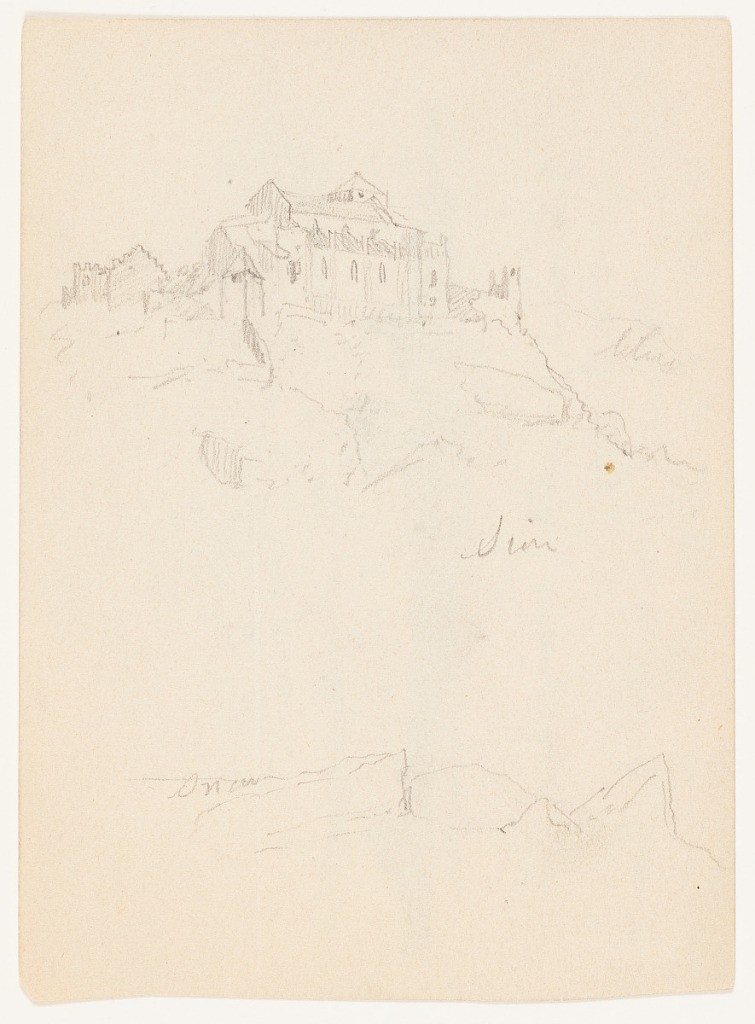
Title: Valère Basilica, Sion, Switzerland
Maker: Frederic Edwin Church, American, 1826–1900
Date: August 25, 1868
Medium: Graphite on white wove paper; verso: graphite
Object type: Drawing
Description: Landscape and architecture sketch showing a view of the Valère Basilica in Sion, Switzerland. The massive, rectilinear, multi-tiered structure of the basilica is visible atop a rocky prominence at center. Below, an unfinished sketch of a sharp, craggy, snow-covered mountain peak is visible.

Verso: Landscape sketch showing a view of a city skyline below a vibrant, cloudy sunset. At center, an arched structure is visible with a dome in the distance to the left. The city itself is hastily shaded.